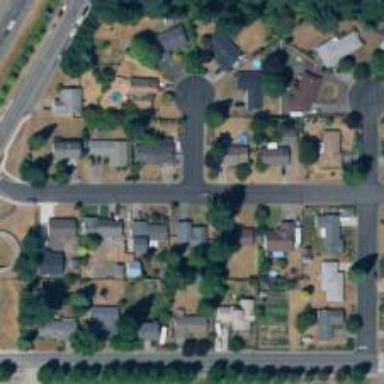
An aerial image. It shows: Residential road.